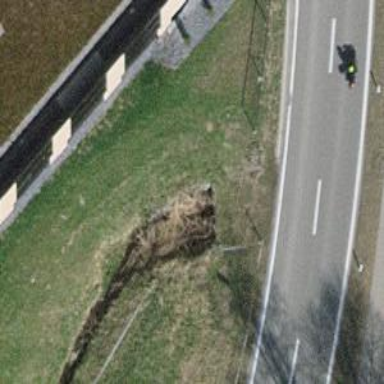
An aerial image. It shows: There is tunnel.